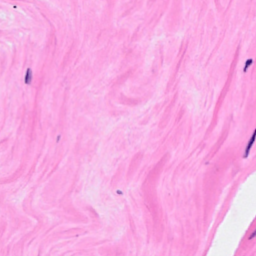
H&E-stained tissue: Breast